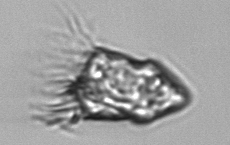
Label: Strombidium_inclinatum